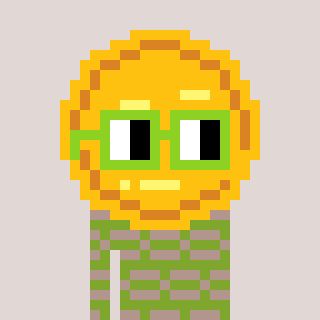
a pixel art character with square light green glasses, a medal-shaped head and a slimegreen-colored body on a warm background